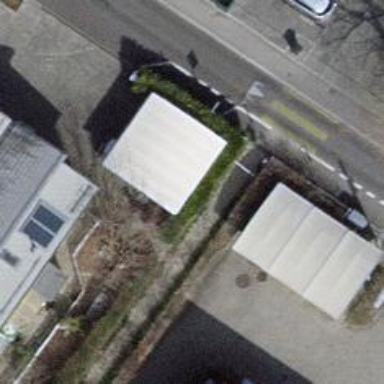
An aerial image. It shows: View of roof of building.